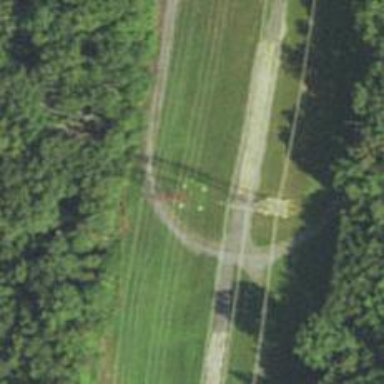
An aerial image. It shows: Power tower.